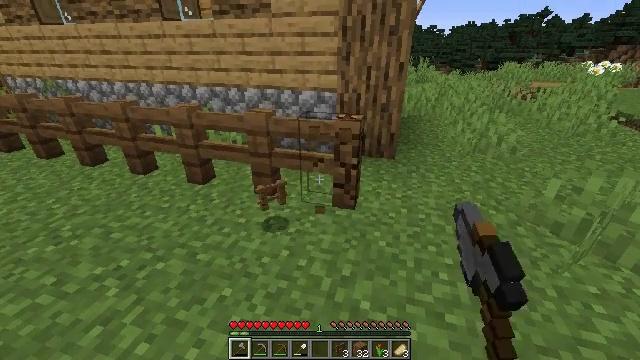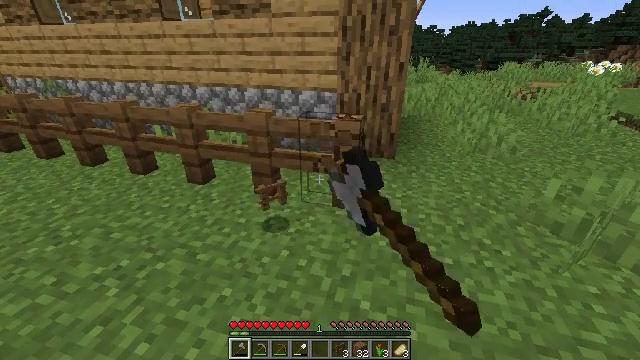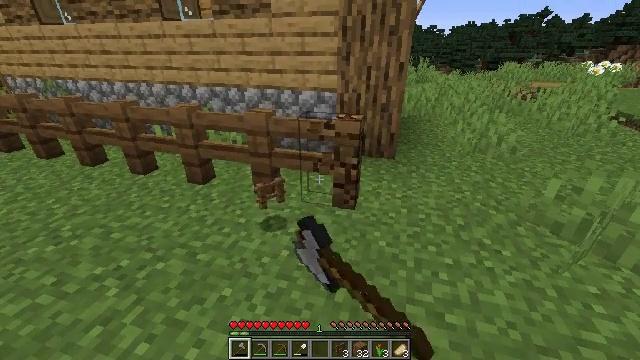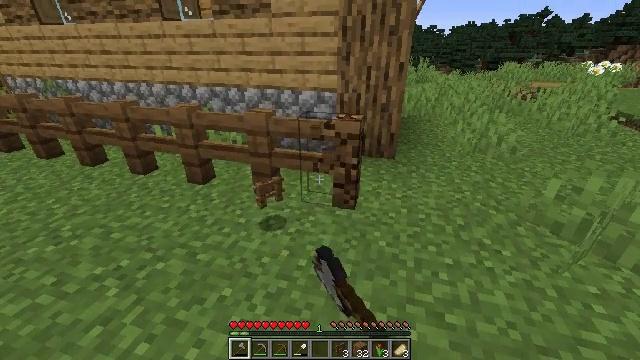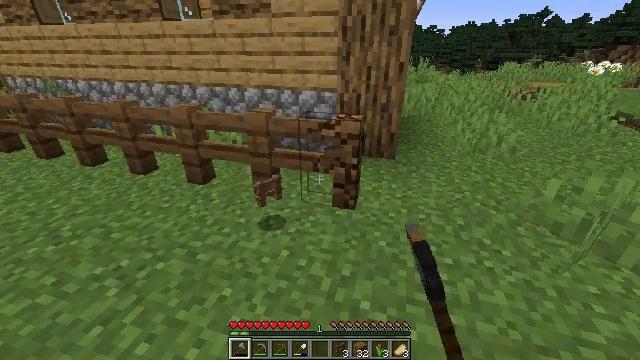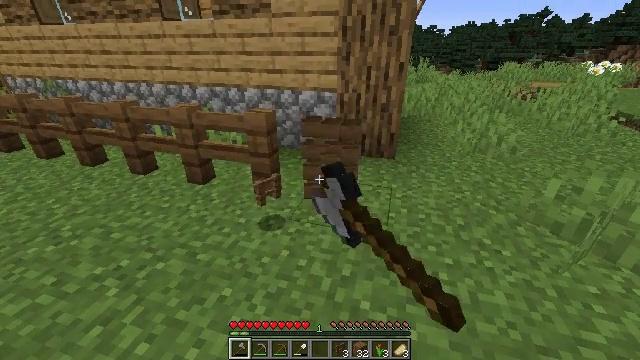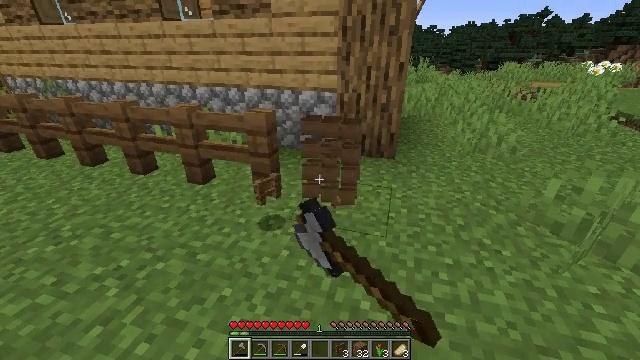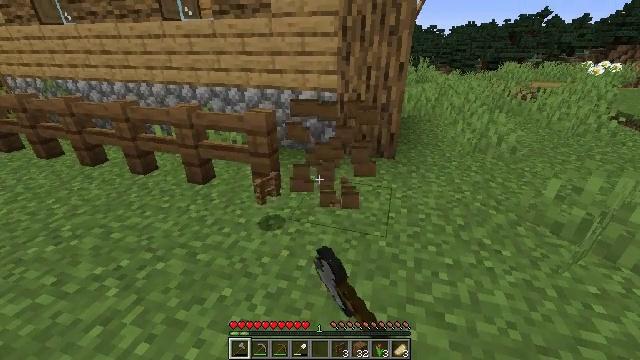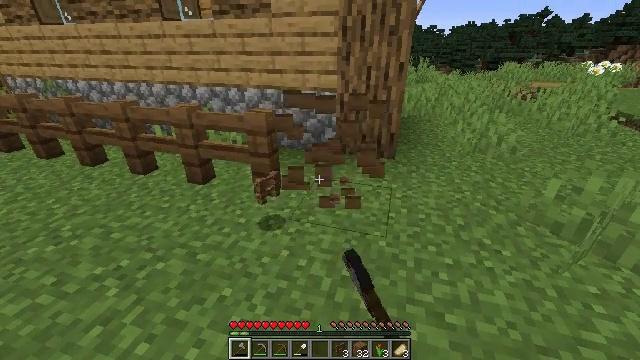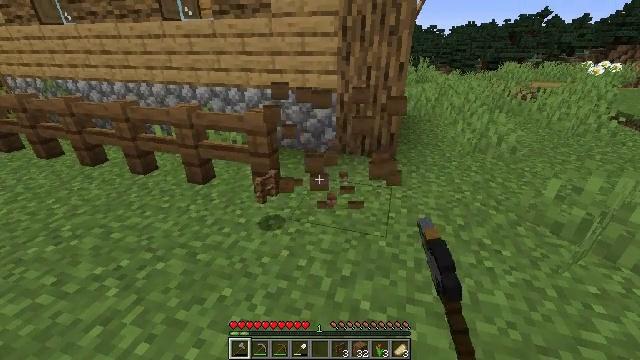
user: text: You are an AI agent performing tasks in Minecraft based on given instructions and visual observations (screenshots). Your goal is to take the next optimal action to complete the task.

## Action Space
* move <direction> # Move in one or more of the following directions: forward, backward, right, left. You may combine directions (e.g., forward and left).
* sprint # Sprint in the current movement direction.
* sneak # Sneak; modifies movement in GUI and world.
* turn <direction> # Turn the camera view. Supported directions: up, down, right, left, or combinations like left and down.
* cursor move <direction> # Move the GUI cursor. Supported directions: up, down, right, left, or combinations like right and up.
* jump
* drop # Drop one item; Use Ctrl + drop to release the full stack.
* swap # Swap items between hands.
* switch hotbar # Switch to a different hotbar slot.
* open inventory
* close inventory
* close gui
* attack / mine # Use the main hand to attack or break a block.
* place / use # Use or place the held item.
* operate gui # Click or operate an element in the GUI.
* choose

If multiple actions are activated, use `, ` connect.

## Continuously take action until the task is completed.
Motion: motion action
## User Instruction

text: Remove the spruce fence from the structure.
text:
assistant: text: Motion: attack / mine
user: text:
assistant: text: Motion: attack / mine
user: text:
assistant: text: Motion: attack / mine
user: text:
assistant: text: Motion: attack / mine
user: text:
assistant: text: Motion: attack / mine
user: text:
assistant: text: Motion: attack / mine
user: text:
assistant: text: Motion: attack / mine
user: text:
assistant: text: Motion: no_op
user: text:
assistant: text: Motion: no_op
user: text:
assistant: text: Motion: no_op